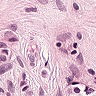
Metastatic tissue present: yes